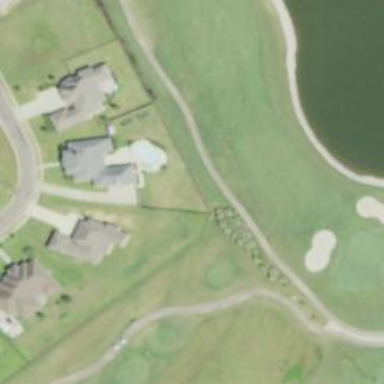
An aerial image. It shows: Golf cartpath that is also road path.